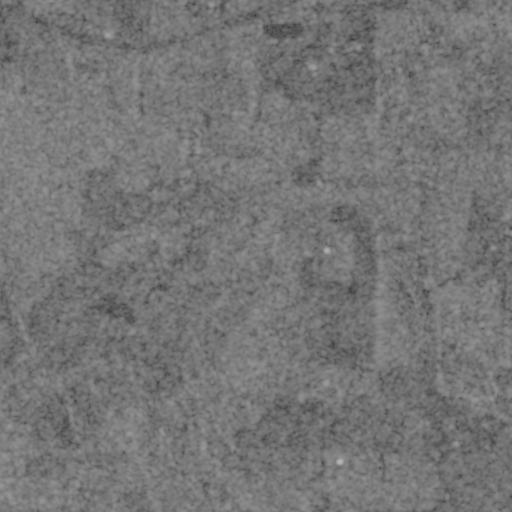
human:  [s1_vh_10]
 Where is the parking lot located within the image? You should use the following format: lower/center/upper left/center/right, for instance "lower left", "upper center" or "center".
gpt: The parking lot is located in the upper center of the image.
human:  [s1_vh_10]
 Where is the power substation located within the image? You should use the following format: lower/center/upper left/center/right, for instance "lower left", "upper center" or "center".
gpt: The power substation is located in the lower center of the image.
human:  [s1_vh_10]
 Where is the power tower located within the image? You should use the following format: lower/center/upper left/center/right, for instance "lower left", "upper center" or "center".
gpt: The power tower is located in the lower left of the image.
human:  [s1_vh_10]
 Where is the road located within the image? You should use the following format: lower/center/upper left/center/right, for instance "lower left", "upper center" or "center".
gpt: There is no road in the image.

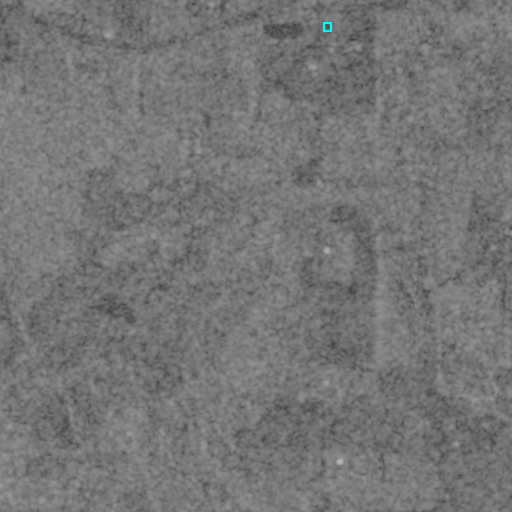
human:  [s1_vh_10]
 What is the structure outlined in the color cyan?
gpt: The structure outlined in cyan is a parking lot.
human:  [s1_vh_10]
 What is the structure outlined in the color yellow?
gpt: There is no yellow outline.